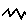
Label: zigzag